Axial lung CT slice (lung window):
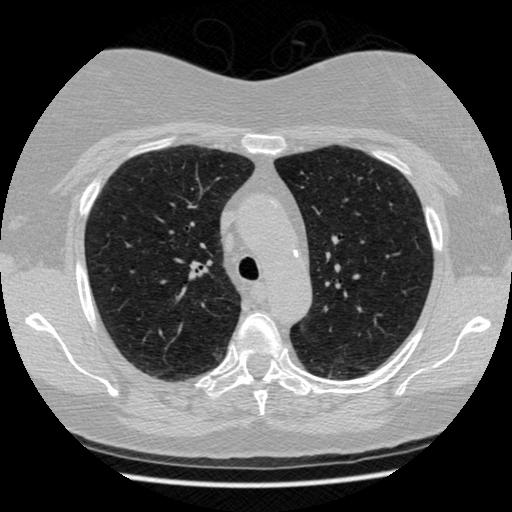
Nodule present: no